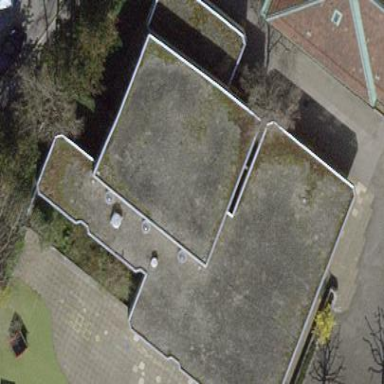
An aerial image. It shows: School building.